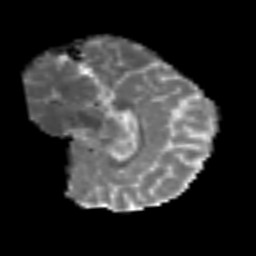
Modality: MD
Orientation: sagittal
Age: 39
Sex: female
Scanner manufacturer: siemens
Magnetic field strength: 3 T
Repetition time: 6.1 s
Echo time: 0.101 s